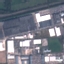
Label: Industrial